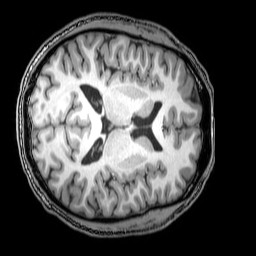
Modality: T1w
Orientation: axial
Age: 25
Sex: male